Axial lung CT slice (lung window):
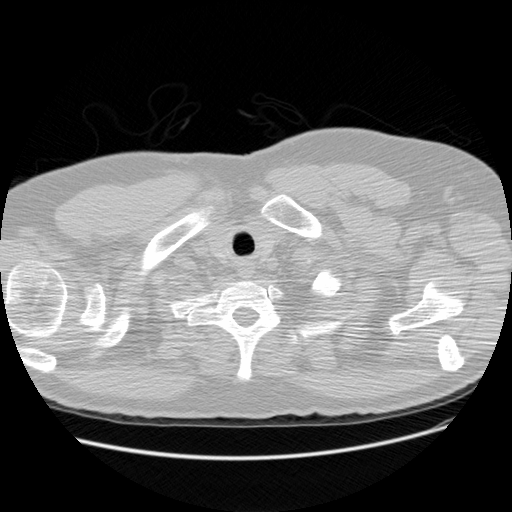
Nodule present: no